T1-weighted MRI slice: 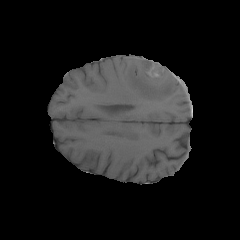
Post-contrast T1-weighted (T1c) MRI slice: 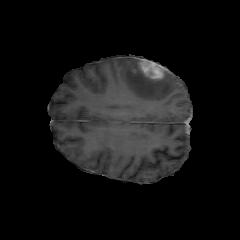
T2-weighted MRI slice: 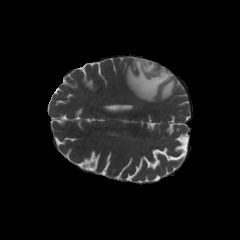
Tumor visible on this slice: yes